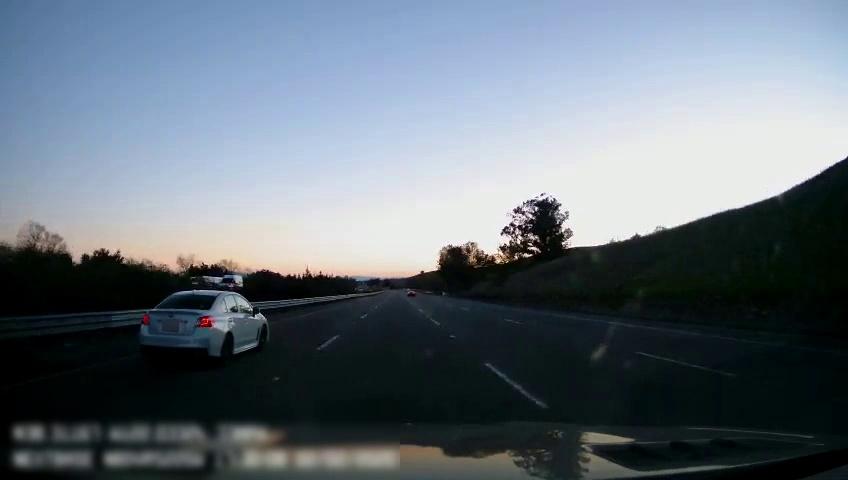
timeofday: Day
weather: Sunny
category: Drivable Space
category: Vehicles | Truck
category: Vehicles | Truck
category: Vehicles | Car
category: Lanes | Current Lane
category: Lanes | Current Lane
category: Lanes | Alternate Lane
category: Lanes | Alternate Lane
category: Lanes | Alternate Lane